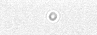
Label: camera_spot